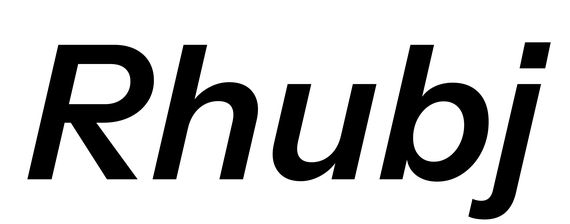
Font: InstrumentSans-Italic_SemiBold_Italic